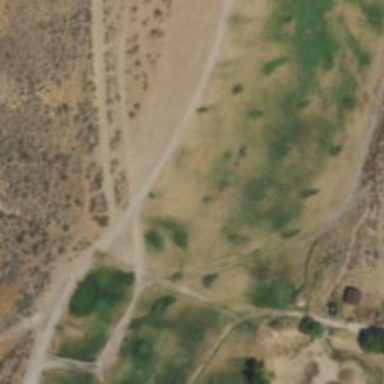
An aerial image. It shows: Service road used as golf cart path.